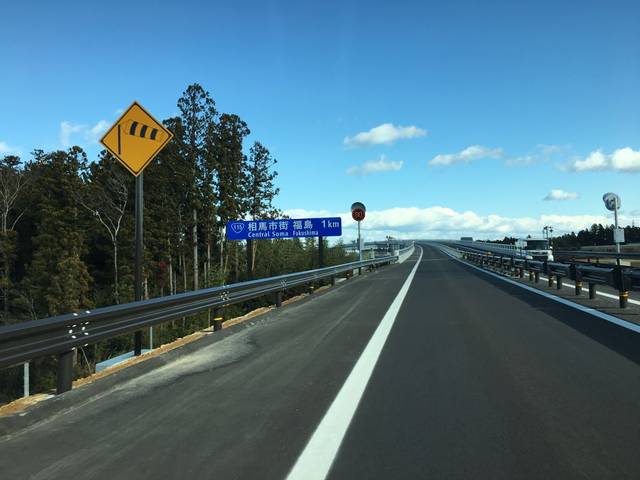
Region: Japan
Coordinates: 37.774, 140.894